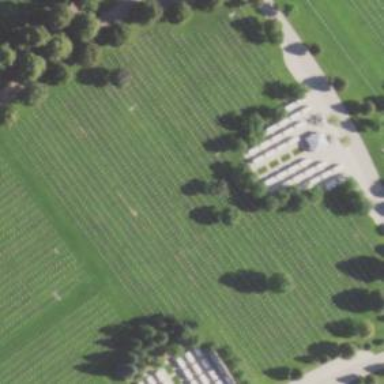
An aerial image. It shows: Sector within cemetery.